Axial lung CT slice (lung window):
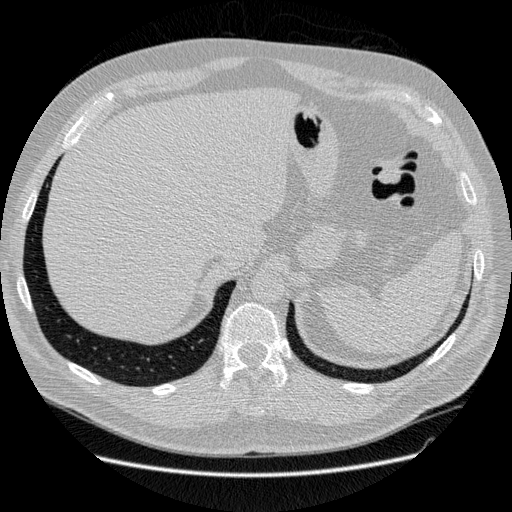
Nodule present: no